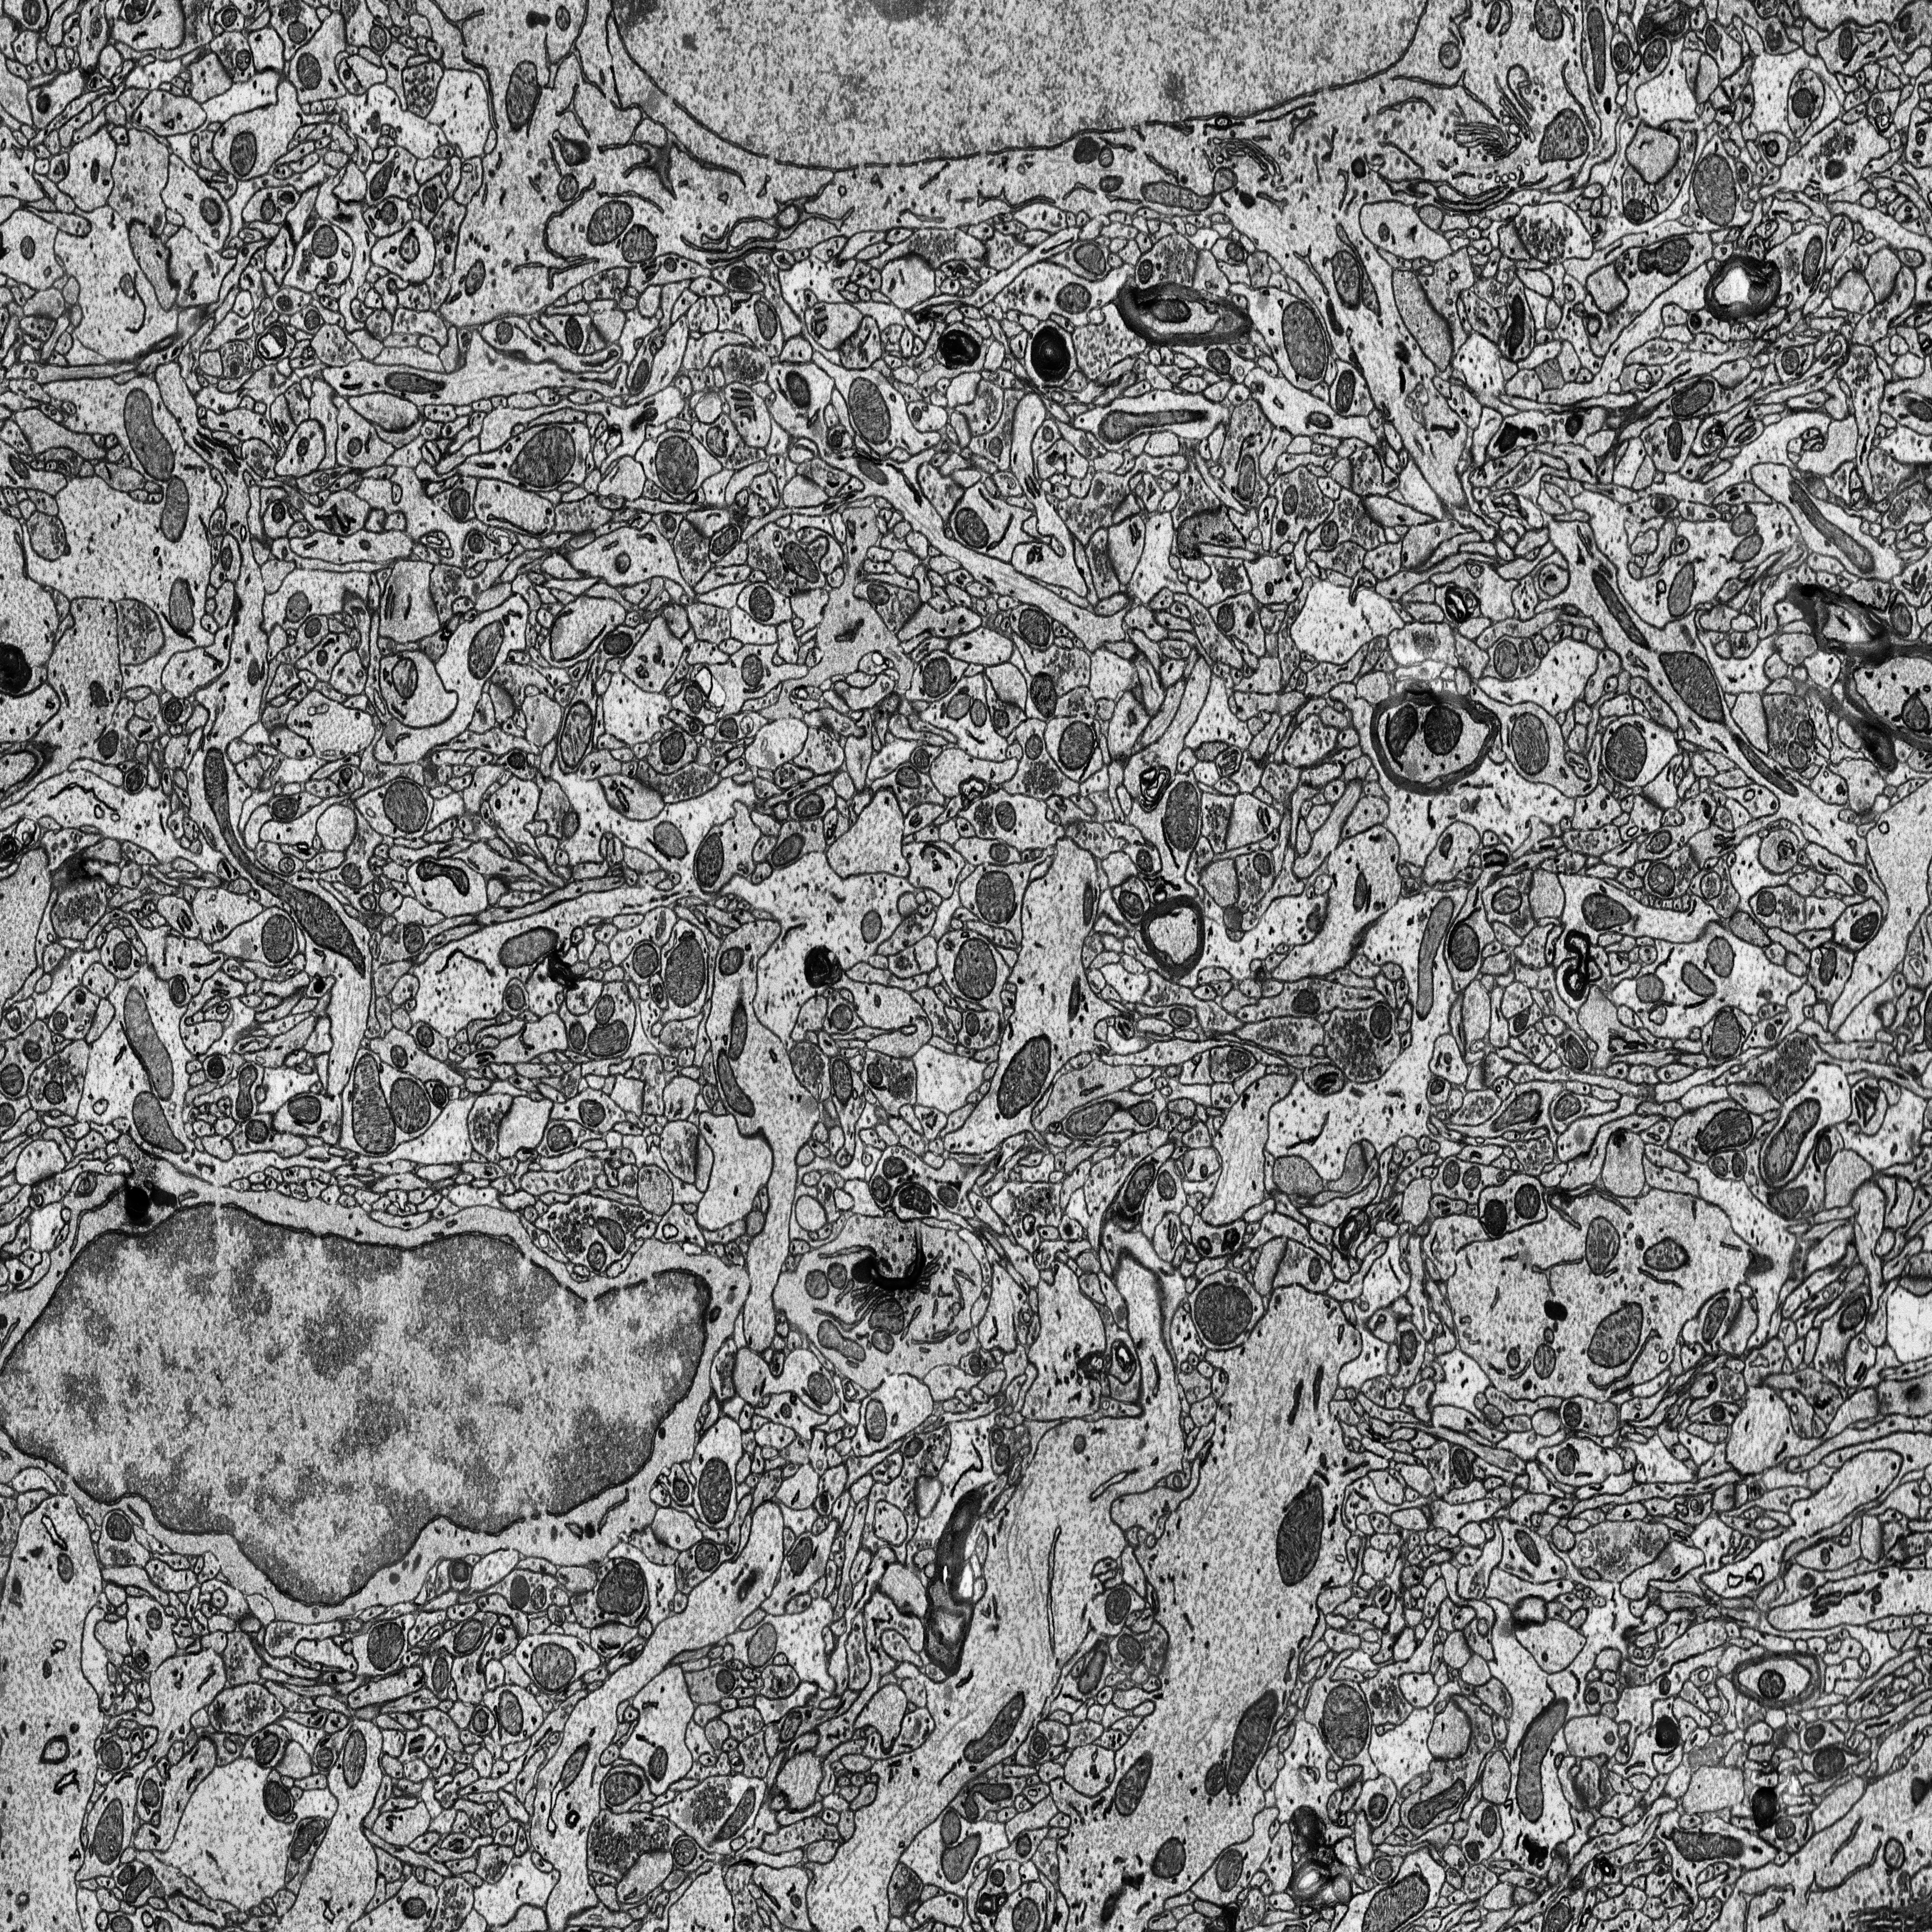
Electron microscopy slice of rat cortex tissue
Slice depth (z): 32
Mitochondria instances in slice: 388